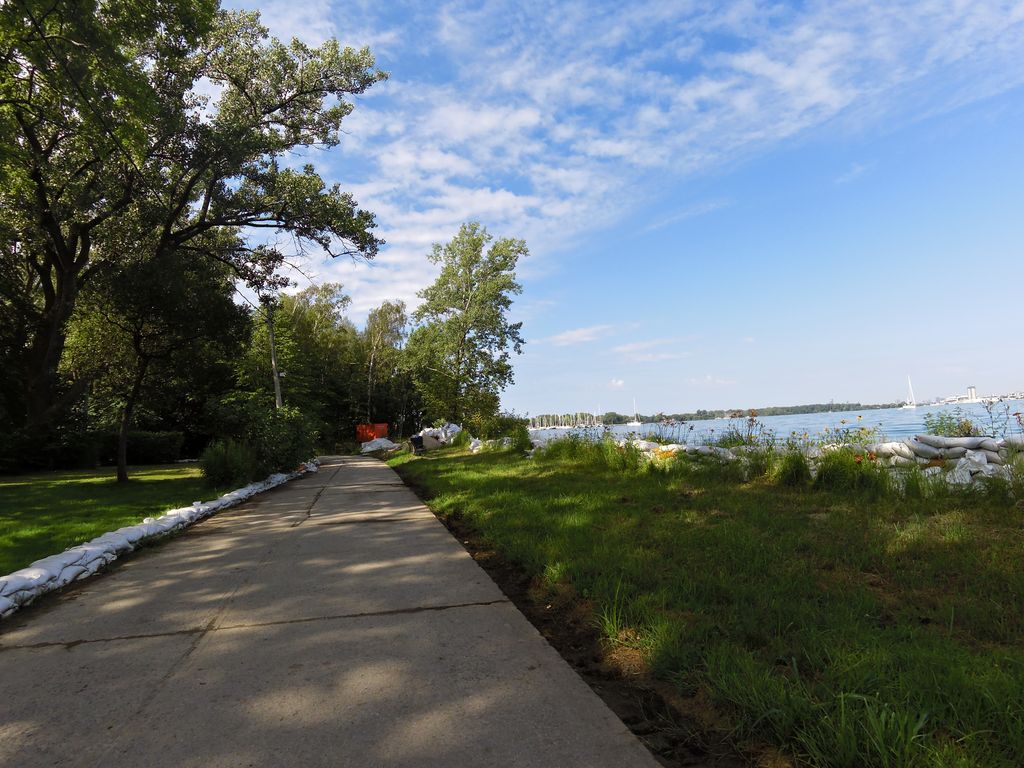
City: toronto